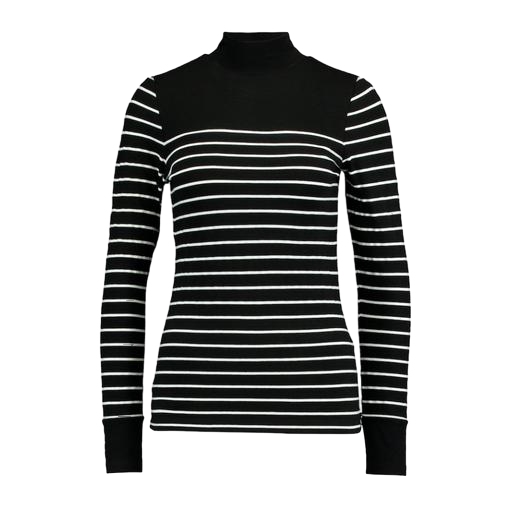
black striped polo neck top, black striped long-sleeve t-shirt, black stripe mock-neck top, white background